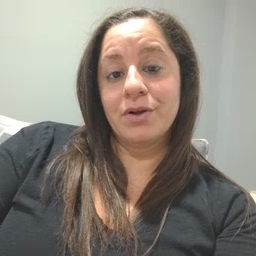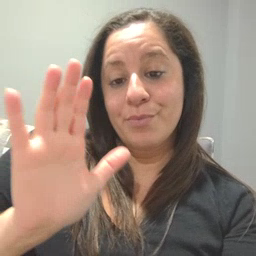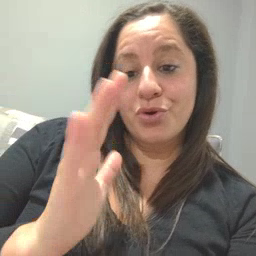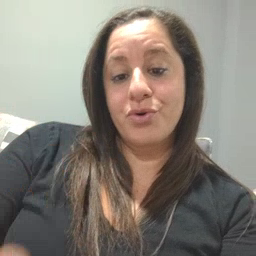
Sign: book